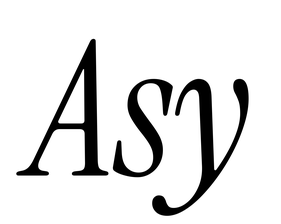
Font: InstrumentSerif-Italic